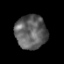
Tissue: prostate
Cell type: T cells
Senescence score: 0.3407
Nuclear area (px): 1043
Mean DAPI intensity: 96.23